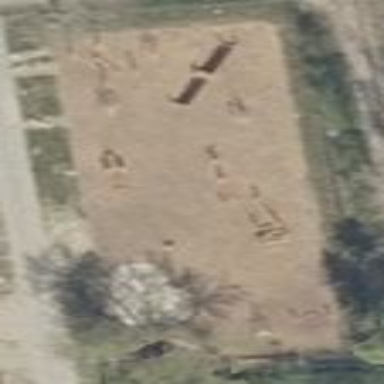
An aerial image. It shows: Playground area for leisure land.